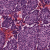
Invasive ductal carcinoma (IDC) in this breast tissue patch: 1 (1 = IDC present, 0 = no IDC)